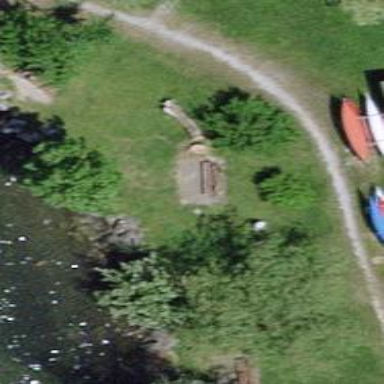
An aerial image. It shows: Bench for seating.